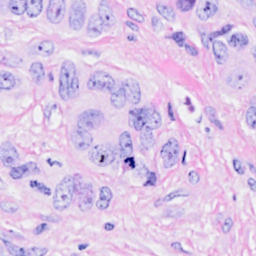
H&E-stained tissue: Breast